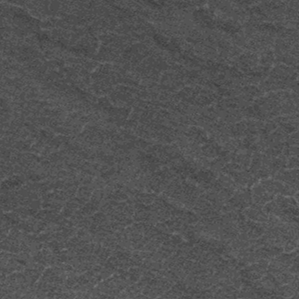
Label: frost